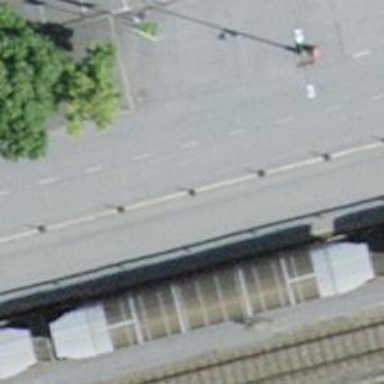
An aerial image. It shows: Bollard barrier.